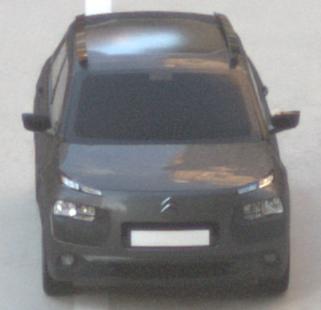
Make: Citroen
Model: C4 Cactus PureTech 75
Detailed model: C4 Cactus
Model produced from: 2014/09
Model produced until: 2015/03
Doors: 5
Color: gray
Road condition: dry road
Daytime: sunrise or sunset
Contrast: low contrast